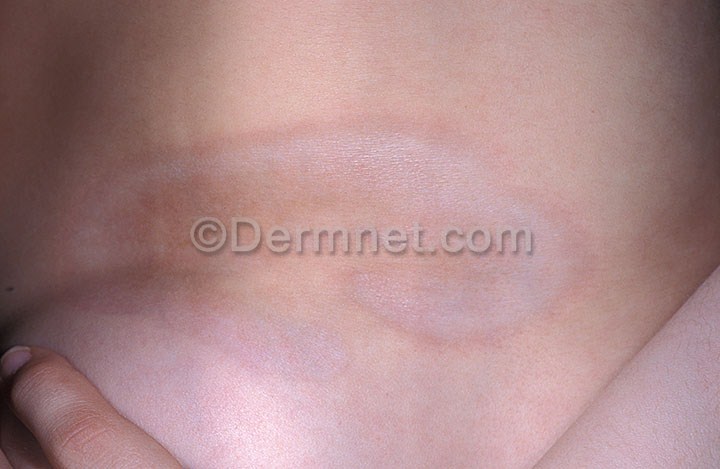
Disease: Lupus and other Connective Tissue diseases